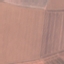
Land use / land cover: AnnualCrop